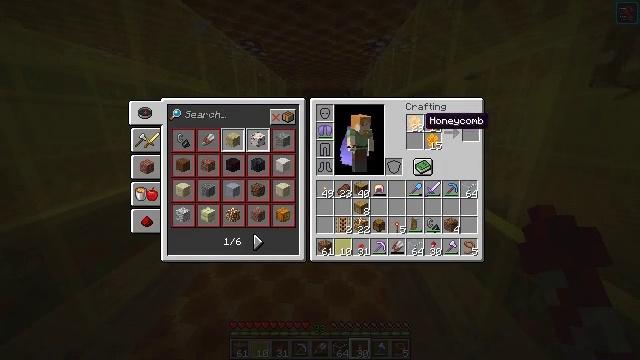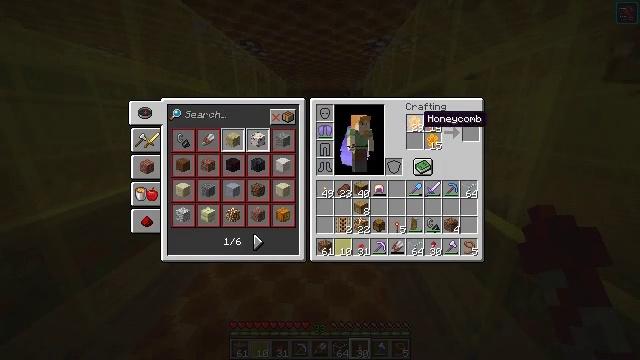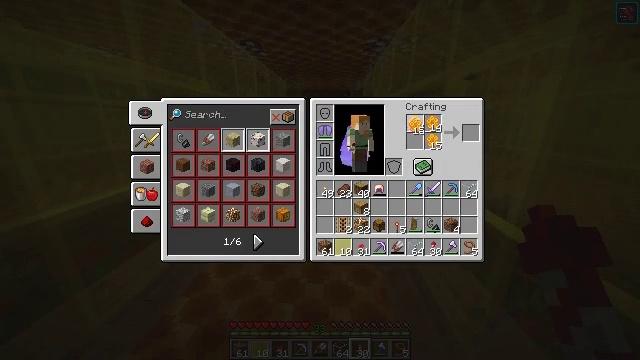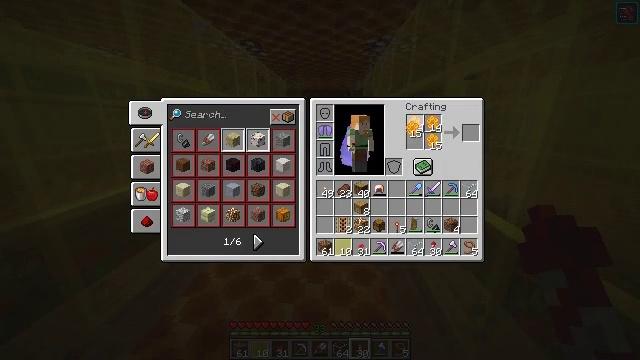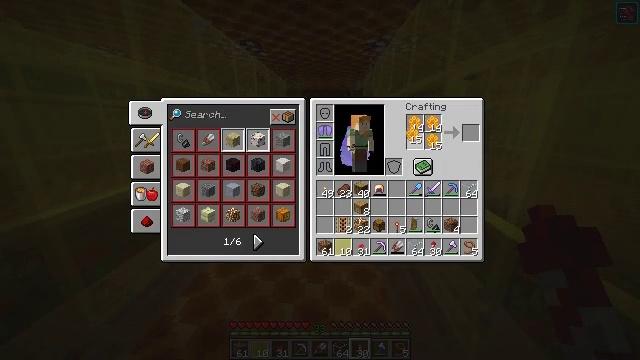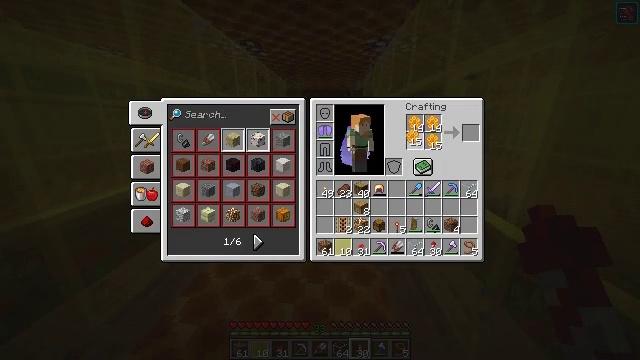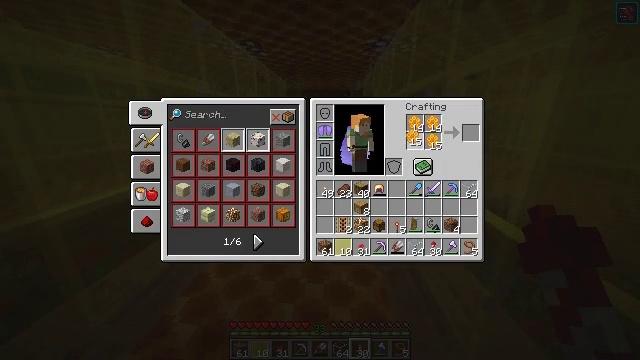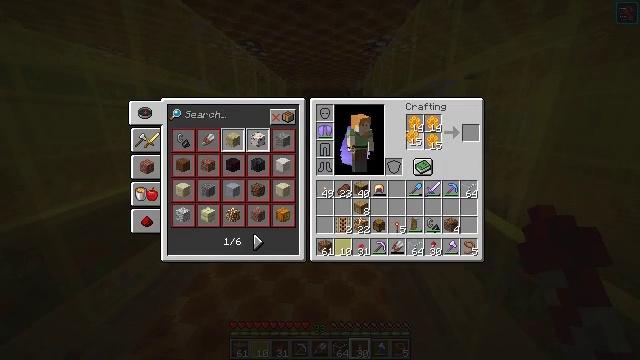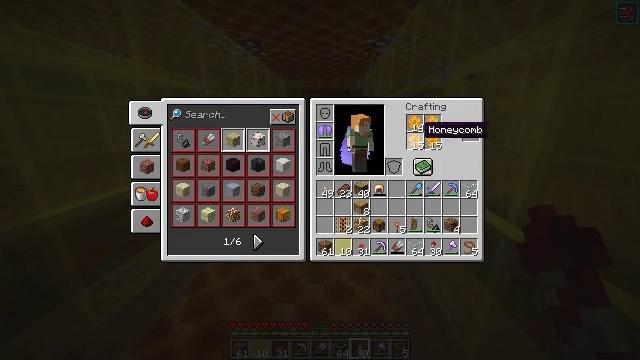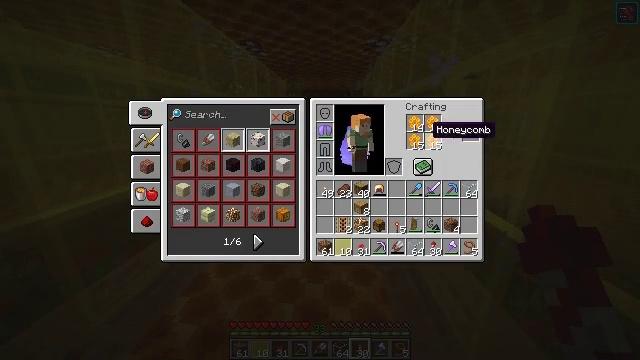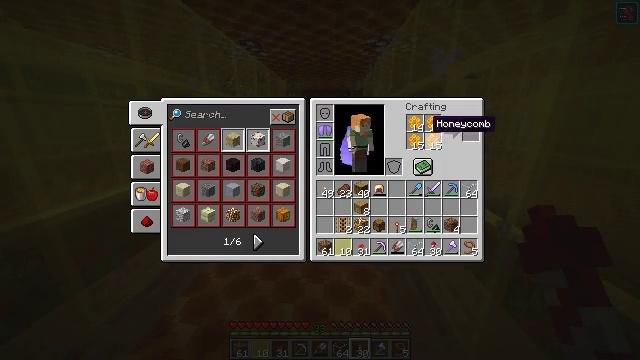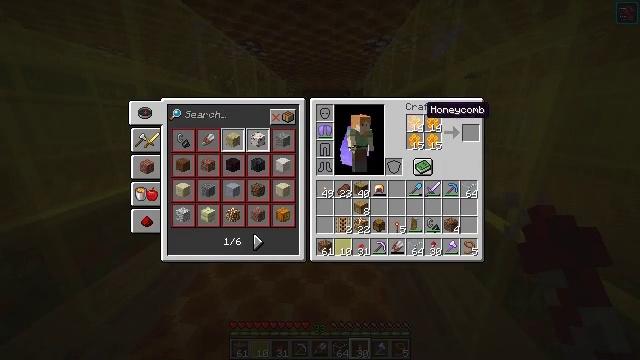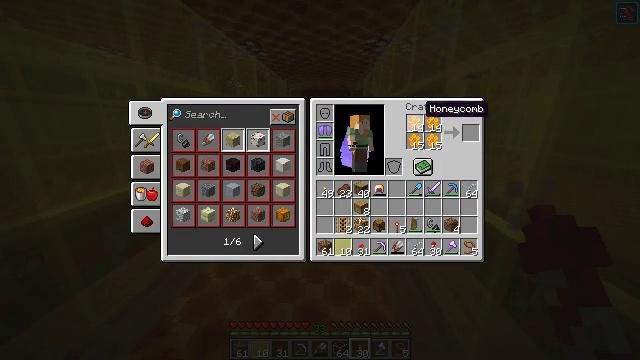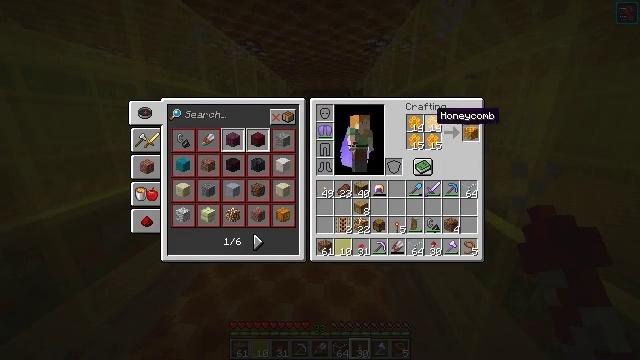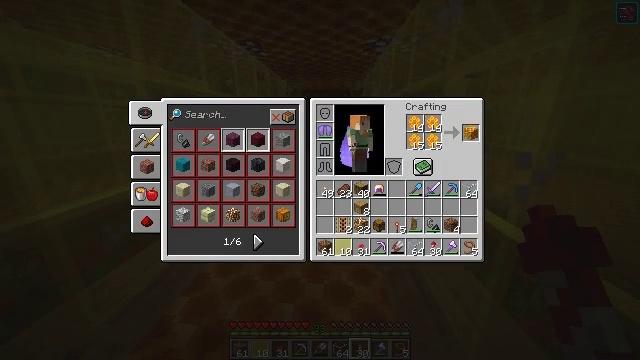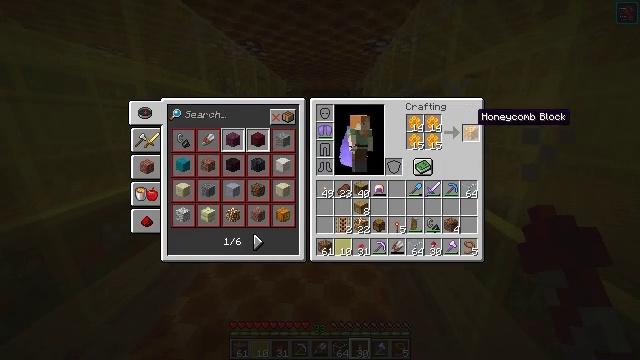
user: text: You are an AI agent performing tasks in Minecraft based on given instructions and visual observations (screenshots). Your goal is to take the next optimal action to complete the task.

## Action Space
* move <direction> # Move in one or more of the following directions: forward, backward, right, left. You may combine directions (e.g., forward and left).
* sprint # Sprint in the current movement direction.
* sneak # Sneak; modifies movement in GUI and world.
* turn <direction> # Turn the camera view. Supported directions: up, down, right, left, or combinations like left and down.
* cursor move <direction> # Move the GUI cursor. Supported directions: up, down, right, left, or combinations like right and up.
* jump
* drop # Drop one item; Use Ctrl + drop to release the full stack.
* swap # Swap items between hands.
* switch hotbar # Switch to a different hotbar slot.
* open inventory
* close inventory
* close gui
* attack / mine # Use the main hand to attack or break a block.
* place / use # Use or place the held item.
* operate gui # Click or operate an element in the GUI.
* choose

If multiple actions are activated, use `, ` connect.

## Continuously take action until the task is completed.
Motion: motion action
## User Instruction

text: Craft a honeycomb block.
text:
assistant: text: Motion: no_op
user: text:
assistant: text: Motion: choose
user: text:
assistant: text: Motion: choose
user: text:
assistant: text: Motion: no_op
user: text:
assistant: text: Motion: operate gui
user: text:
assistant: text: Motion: operate gui
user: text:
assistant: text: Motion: operate gui
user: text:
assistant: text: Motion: no_op
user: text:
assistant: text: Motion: cursor move right
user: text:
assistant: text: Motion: sneak
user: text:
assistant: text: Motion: sneak, cursor move up
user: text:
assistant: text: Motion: sneak
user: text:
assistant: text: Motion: sneak, cursor move right and down
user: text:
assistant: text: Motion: sneak, cursor move right
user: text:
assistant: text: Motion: sneak, cursor move right
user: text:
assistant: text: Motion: sneak
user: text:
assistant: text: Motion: sneak
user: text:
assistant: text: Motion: sneak
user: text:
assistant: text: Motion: sneak
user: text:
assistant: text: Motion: sneak
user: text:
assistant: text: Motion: sneak, choose
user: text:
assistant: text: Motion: sneak, choose
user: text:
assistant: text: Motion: sneak, choose
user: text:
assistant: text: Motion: sneak
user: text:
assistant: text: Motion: sneak
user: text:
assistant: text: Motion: sneak